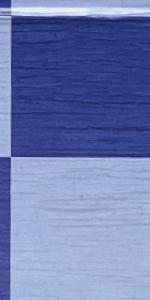
Label: Empty